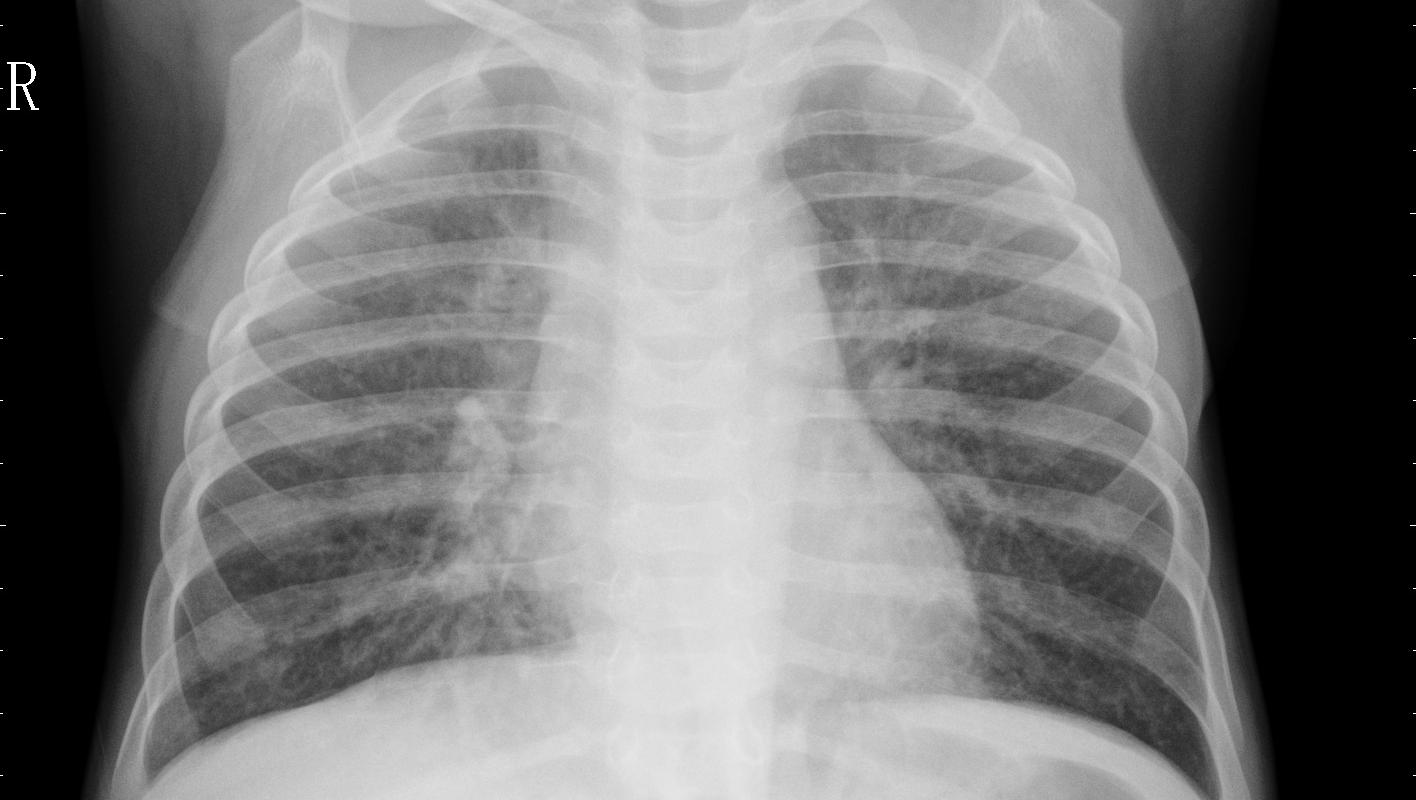
Diagnosis: PNEUMONIA